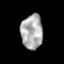
Tissue: prostate
Cell type: T cells
Senescence score: 0.3612
Nuclear area (px): 735
Mean DAPI intensity: 173.098